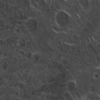
Label: not_dusty